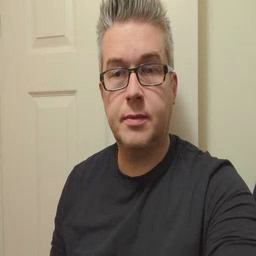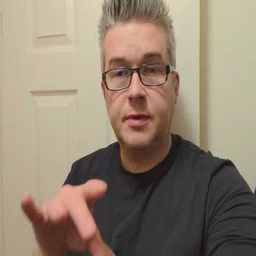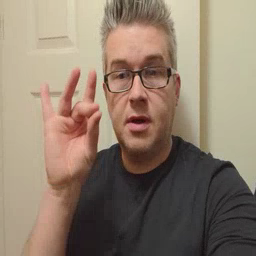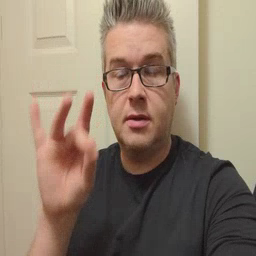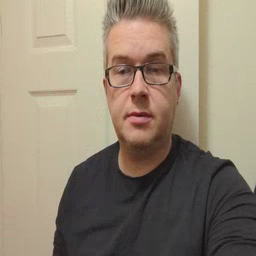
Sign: find